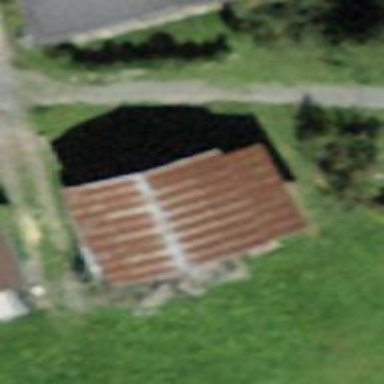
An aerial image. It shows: Barn.